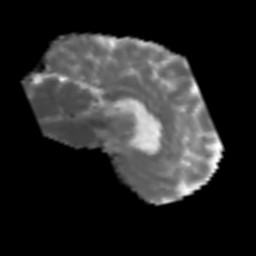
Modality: MD
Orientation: sagittal
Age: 56
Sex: male
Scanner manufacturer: siemens
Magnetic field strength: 3 T
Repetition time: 3.2 s
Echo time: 0.081 s